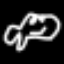
Label: frog